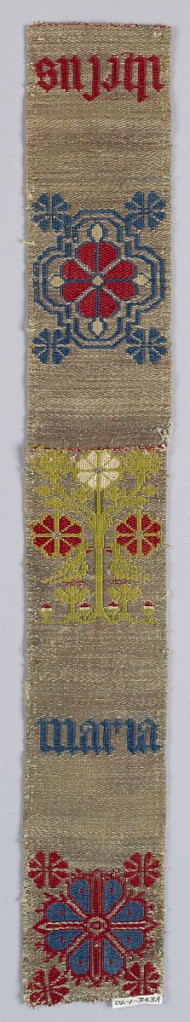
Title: Orphrey band
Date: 15th century
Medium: silk, linen, metallic Technique: complementary weft twill
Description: Blue and red rosettes with a flowering plant in dark yellow, red and white on a gold ground. Inscriptions in blue and red.